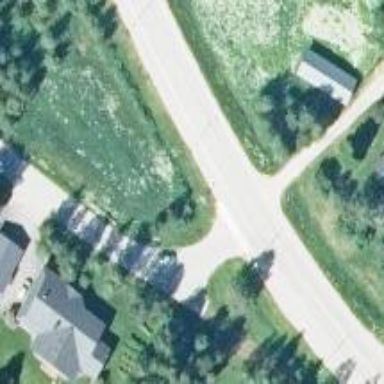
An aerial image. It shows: Road with "give way" sign.